Field crop: tomato
Growth stage: 1
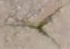
Species: cyperus